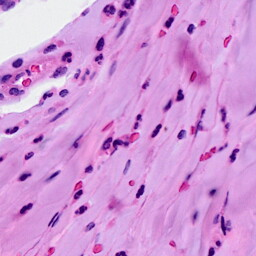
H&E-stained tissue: Breast